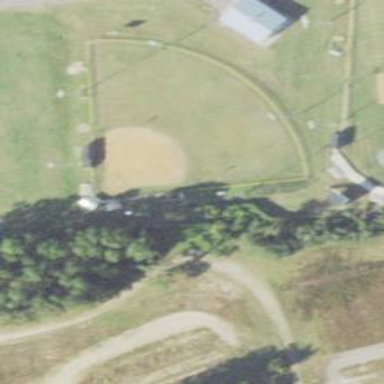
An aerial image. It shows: Sports centre specializing in baseball on leisure land.